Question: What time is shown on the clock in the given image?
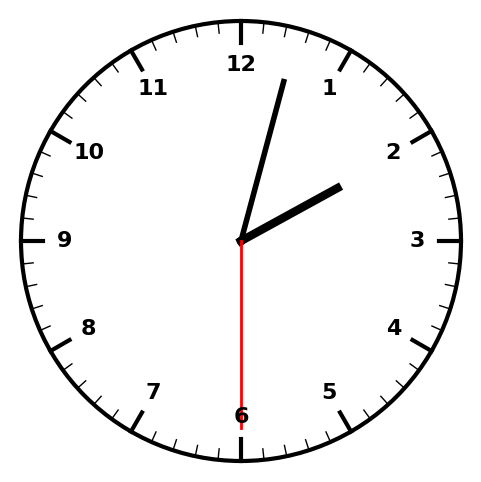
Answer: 02:02:30